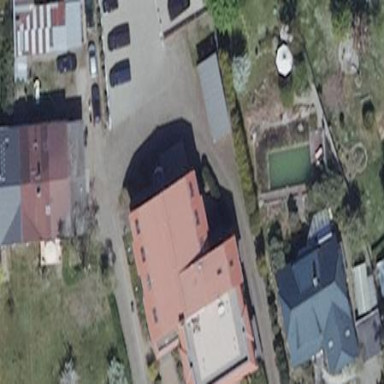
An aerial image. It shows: Hotel building.